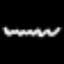
Label: squiggle